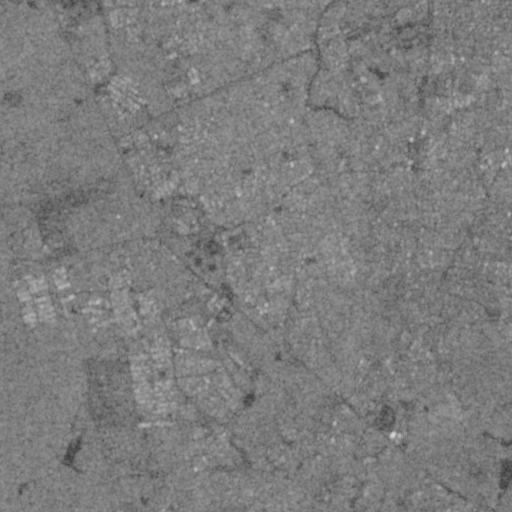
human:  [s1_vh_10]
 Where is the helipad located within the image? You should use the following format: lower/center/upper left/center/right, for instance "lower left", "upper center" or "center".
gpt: The helipad is located in the upper center of the image.
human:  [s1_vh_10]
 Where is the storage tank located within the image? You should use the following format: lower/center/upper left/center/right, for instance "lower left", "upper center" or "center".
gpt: The storage tank is located in the upper right of the image.
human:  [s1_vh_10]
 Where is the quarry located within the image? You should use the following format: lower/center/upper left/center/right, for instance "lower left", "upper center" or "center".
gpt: There is no quarry in the image.

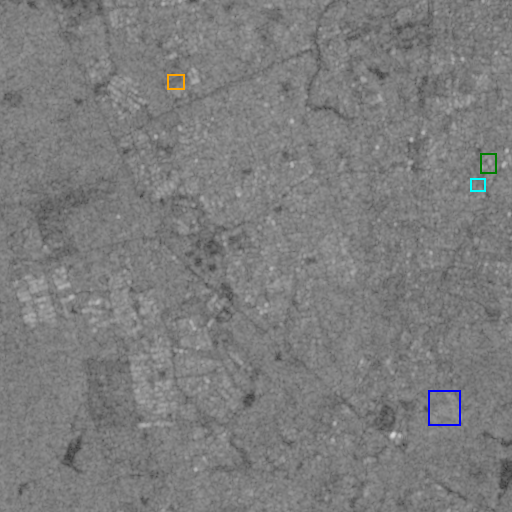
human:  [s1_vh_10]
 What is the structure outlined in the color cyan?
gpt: The structure outlined in cyan is a park.
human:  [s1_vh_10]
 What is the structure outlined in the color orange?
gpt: The structure outlined in orange is a parking lot.
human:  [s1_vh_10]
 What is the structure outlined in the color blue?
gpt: The structure outlined in blue is a power substation.
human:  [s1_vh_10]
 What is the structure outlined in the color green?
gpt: The structure outlined in green is a building.
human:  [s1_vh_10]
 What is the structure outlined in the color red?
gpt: There is no red outline.